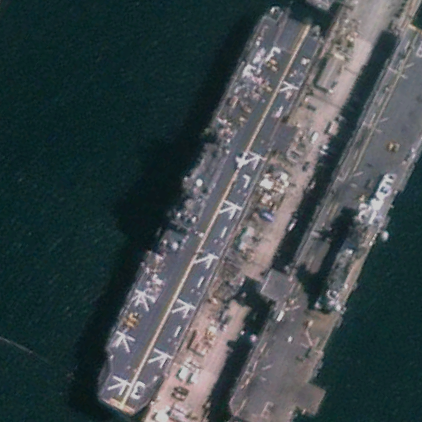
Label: assault